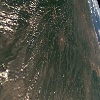
Label: land